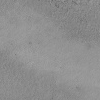
Atmospheric dust classification: not_dusty